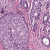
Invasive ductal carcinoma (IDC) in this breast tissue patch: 1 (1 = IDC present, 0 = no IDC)